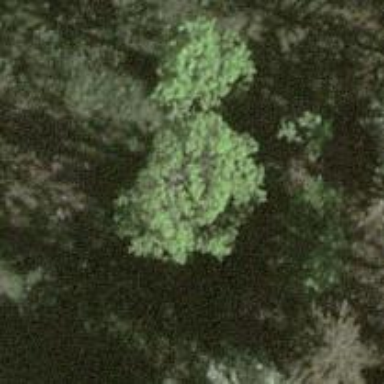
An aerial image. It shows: Single tag "natural: tree."